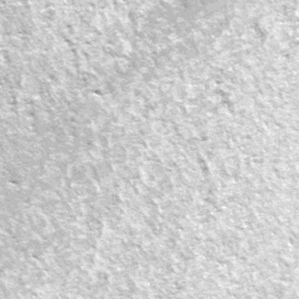
Label: frost